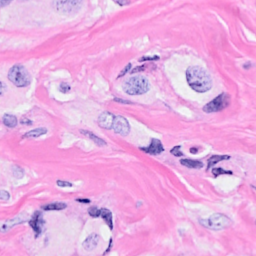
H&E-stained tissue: Breast